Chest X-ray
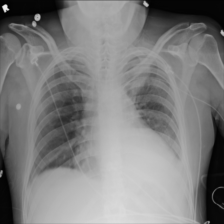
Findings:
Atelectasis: negative
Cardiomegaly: negative
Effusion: negative
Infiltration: negative
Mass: negative
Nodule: negative
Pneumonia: negative
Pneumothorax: negative
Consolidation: negative
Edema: negative
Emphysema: negative
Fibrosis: negative
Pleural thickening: negative
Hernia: negative